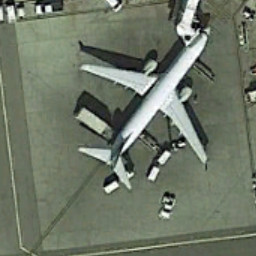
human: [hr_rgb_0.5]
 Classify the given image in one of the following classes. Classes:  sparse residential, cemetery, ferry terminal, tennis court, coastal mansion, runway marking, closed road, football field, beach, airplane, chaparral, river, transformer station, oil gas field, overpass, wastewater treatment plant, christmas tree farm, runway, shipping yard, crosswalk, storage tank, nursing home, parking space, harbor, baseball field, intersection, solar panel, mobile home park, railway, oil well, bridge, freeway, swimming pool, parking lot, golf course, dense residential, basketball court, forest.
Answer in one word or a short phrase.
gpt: airplane